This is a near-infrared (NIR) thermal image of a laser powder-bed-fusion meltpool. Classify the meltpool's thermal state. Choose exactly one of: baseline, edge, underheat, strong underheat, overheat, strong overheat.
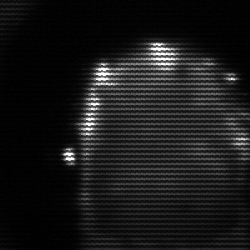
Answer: baseline